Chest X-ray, PA view. Patient: 60 years old, sex F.
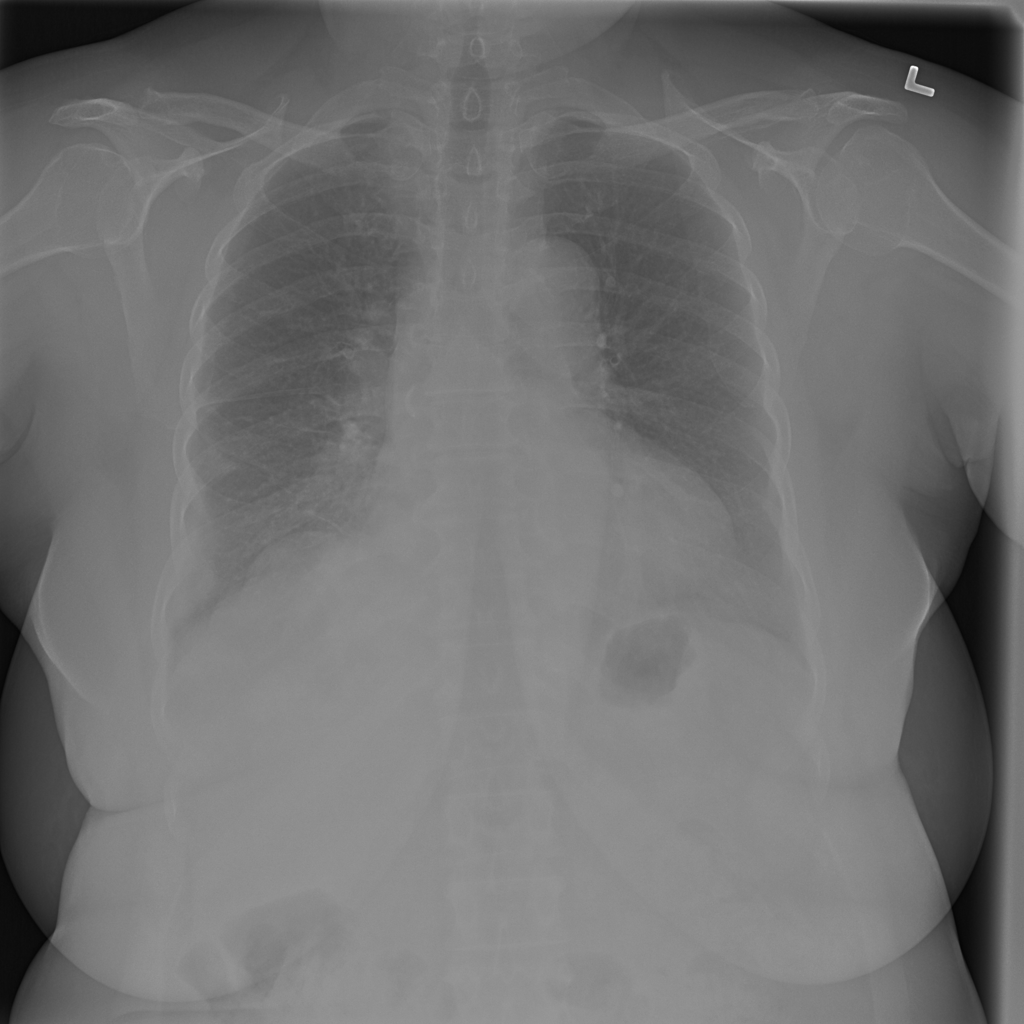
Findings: Cardiomegaly, Effusion, Pleural_Thickening